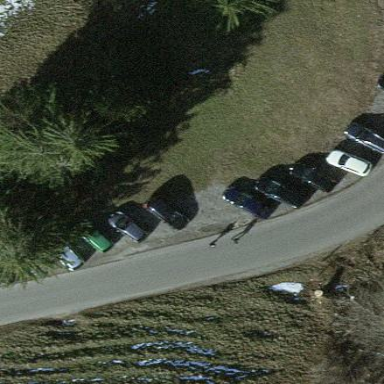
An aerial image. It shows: Gravel street-side parking area.